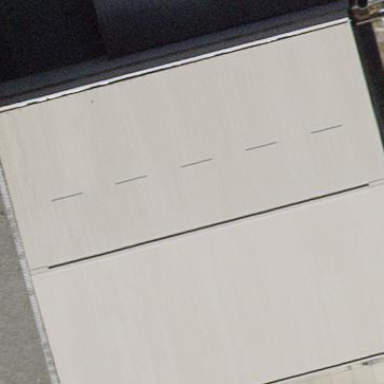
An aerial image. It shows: View of roof of building.